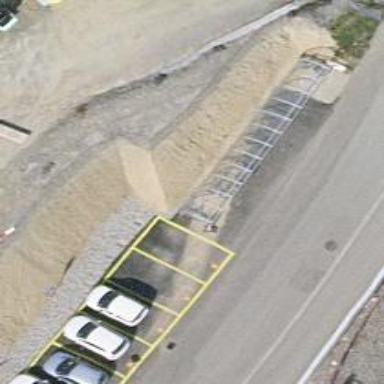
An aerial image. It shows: Charging station.